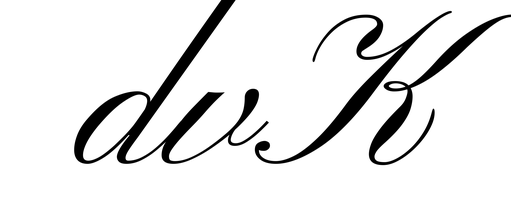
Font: PinyonScript-Regular